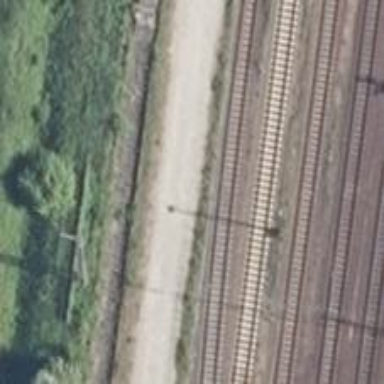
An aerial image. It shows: Abandoned railway yard.